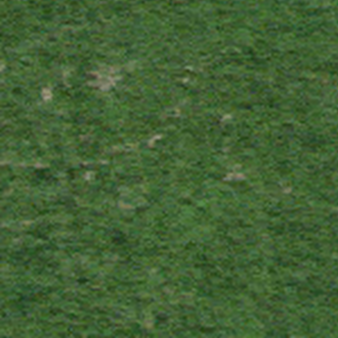
Label: other